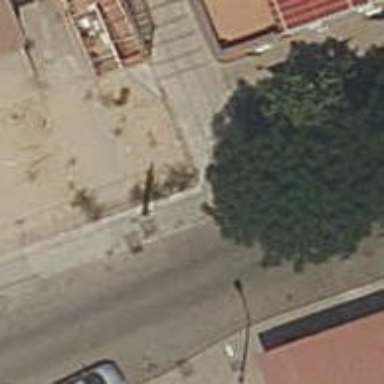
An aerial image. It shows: Sidewalk.